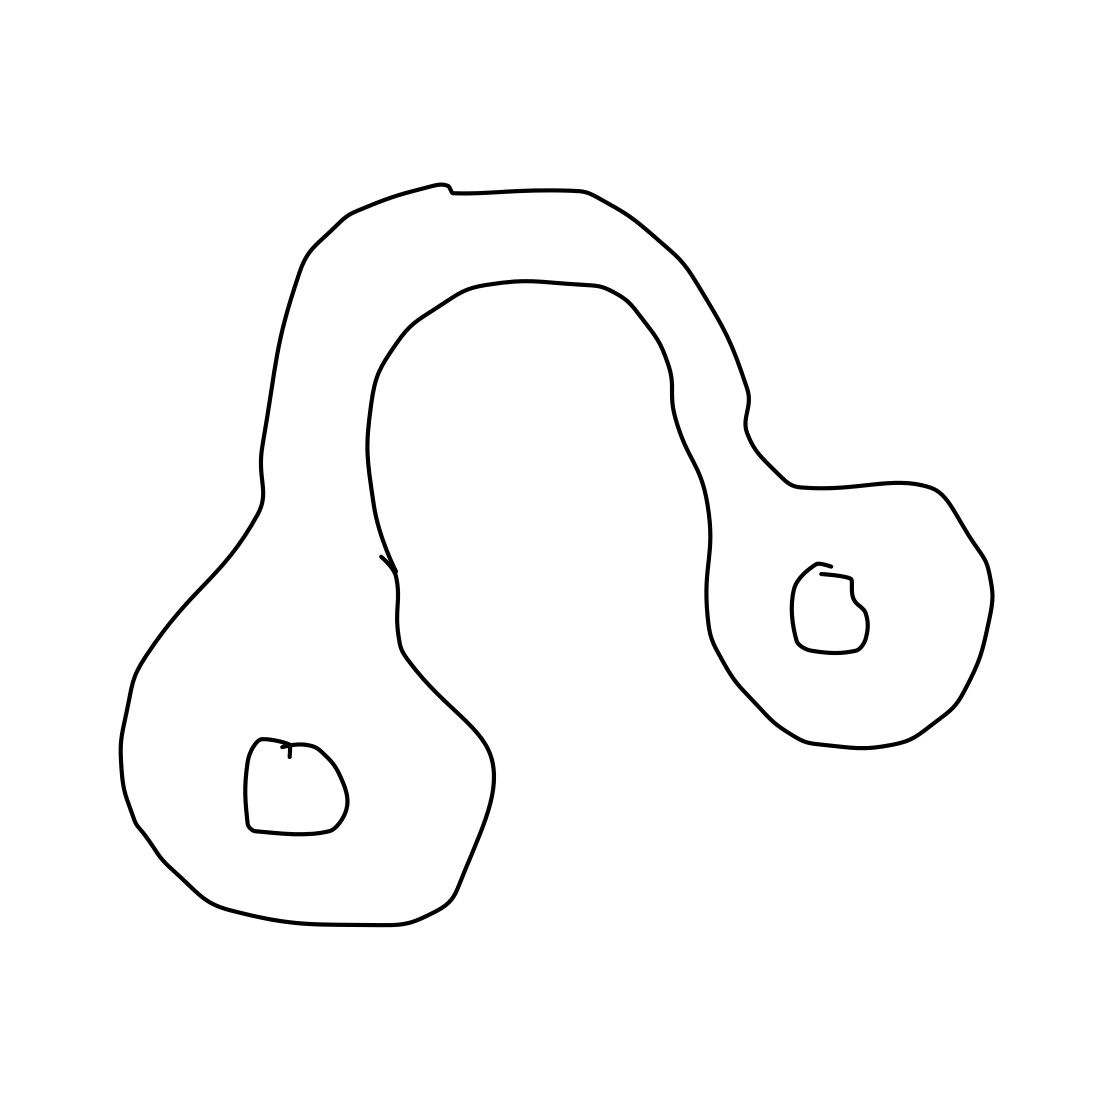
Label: head-phones